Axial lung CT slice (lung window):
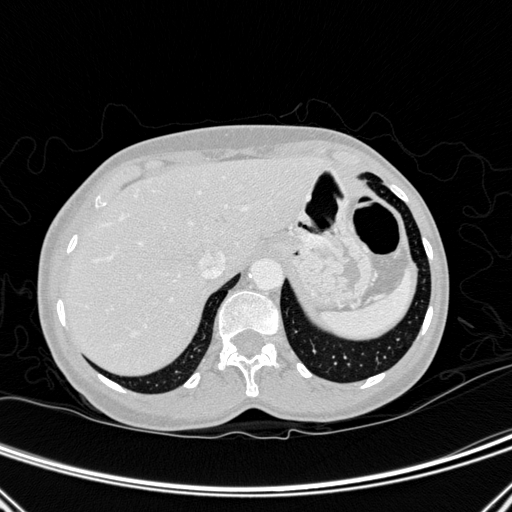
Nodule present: no